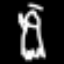
Label: angel